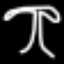
Label: palm tree